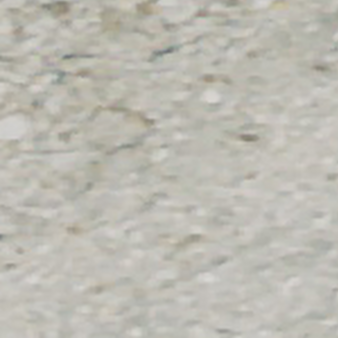
Label: other